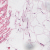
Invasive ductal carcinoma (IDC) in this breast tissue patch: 0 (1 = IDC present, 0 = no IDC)